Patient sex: M
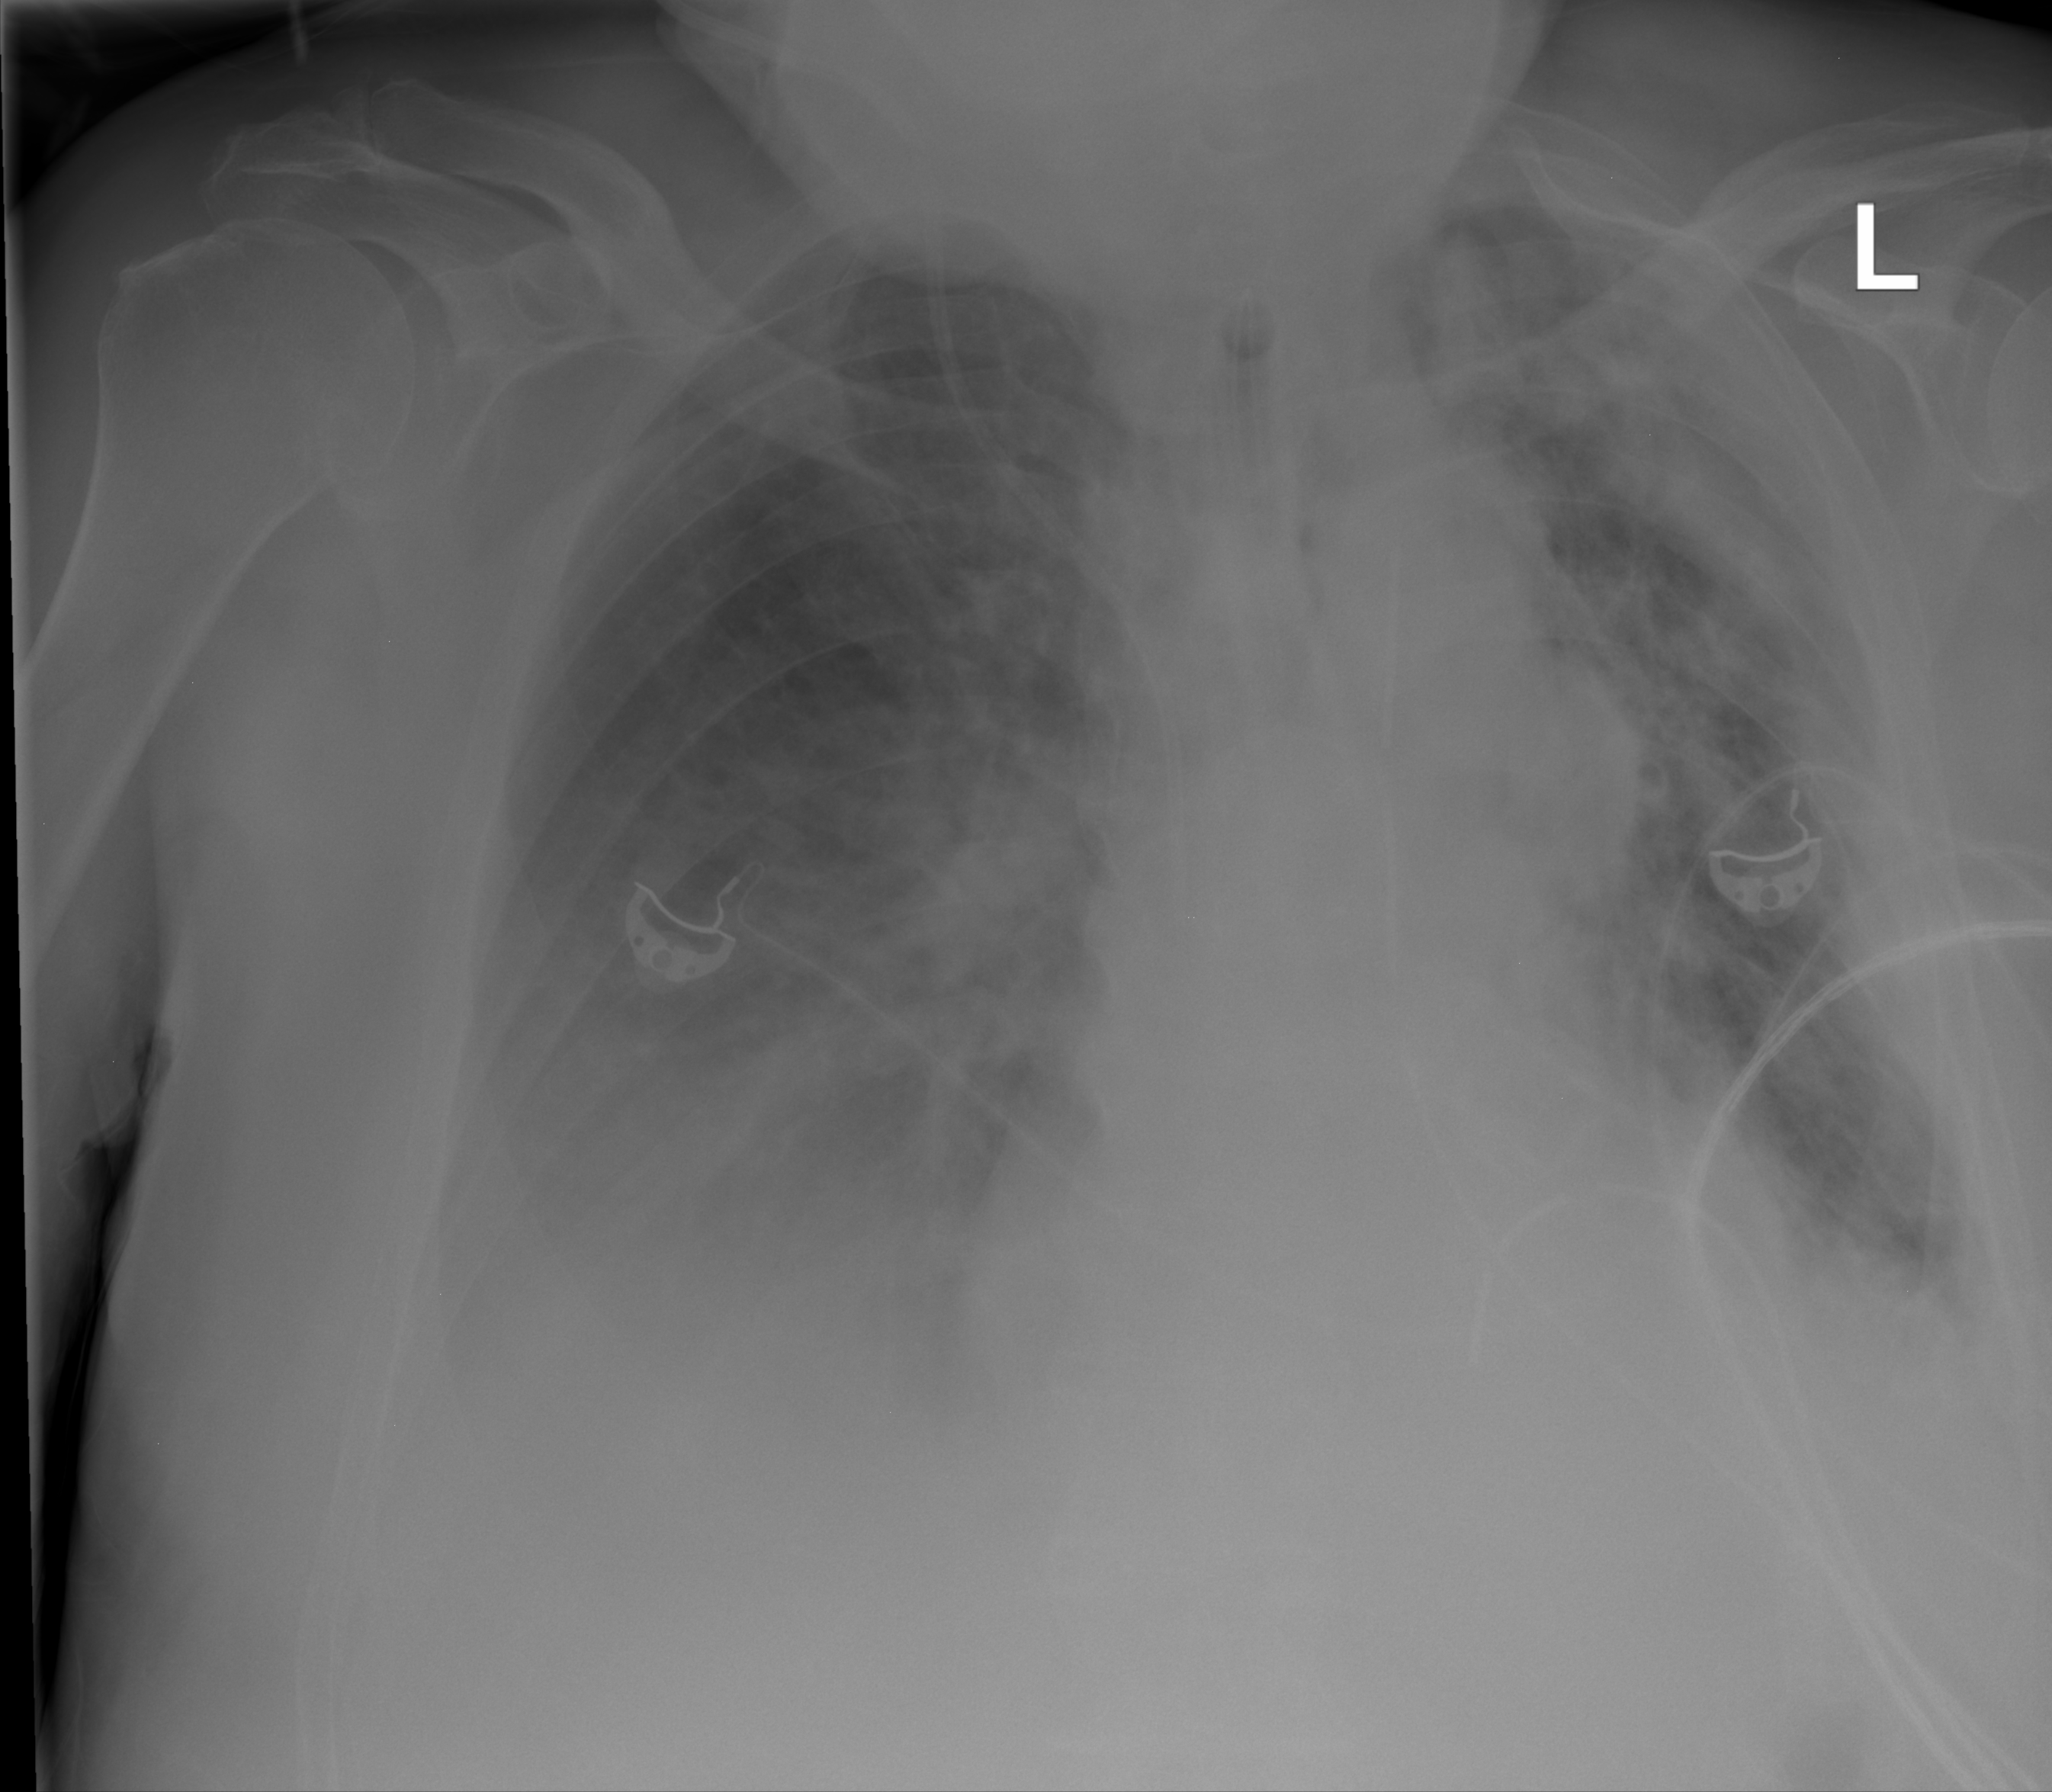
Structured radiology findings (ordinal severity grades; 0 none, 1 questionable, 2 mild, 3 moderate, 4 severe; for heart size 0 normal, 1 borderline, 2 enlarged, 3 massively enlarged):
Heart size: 1
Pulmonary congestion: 2
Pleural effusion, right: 3
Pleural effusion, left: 3
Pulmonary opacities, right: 2
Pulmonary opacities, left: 2
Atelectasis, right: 2
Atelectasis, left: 3